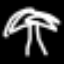
Label: palm tree